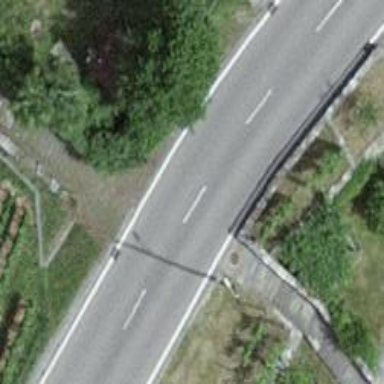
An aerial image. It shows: Kerb with raised edge.